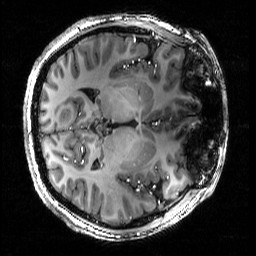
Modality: T1w
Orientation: axial
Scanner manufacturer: siemens
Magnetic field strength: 6.98 T
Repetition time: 2.2 s
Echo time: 0.00374 s